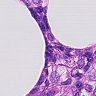
Metastatic tissue present: yes